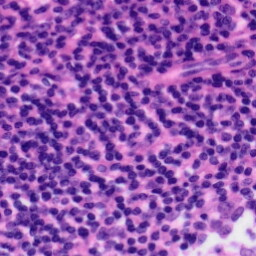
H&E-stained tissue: Tonsil